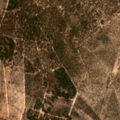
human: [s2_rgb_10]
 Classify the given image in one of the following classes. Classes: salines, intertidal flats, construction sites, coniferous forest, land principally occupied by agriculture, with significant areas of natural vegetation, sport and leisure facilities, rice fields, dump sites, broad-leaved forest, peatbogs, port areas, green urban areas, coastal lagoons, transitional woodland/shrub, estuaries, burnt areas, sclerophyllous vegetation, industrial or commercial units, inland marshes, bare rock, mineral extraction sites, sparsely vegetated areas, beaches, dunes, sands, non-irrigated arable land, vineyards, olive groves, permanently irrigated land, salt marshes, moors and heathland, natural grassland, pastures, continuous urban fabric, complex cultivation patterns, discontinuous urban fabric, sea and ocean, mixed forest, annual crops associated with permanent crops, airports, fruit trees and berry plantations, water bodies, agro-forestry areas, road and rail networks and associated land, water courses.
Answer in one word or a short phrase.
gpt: broad-leaved forest, transitional woodland/shrub